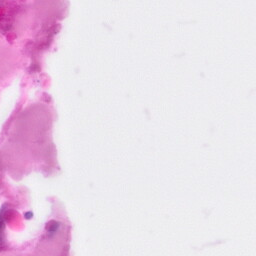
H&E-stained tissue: Pancreatic